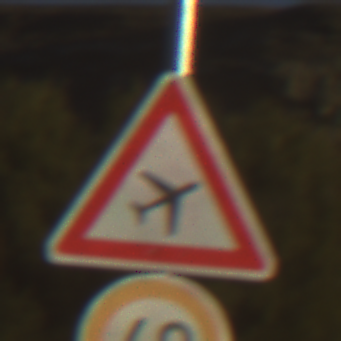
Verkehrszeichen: FlugbetriebLinks
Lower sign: Geschwindigkeit40
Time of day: SunriseSunset
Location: Outdoor (Nature)
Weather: Clear
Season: NotSpecified
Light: Natural